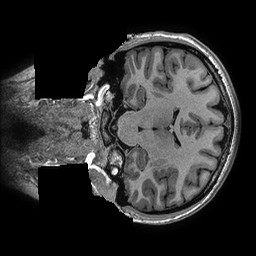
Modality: T1w
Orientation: coronal
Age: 21
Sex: female
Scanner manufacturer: ge
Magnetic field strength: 3 T
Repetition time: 0.00668 s
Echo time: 0.00294 s